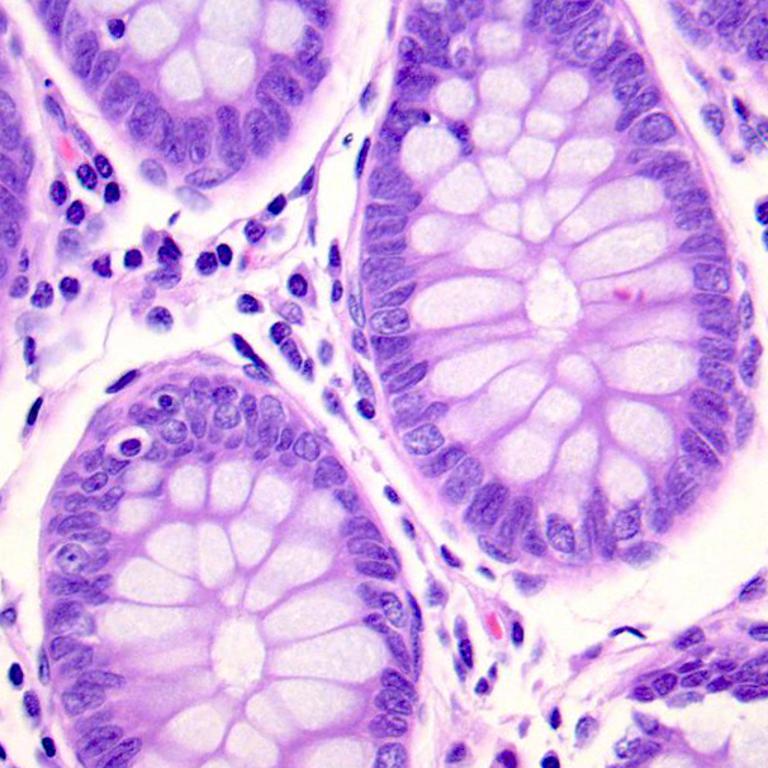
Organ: colon
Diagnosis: benign